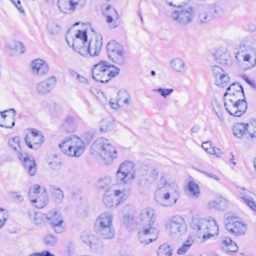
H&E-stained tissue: Breast